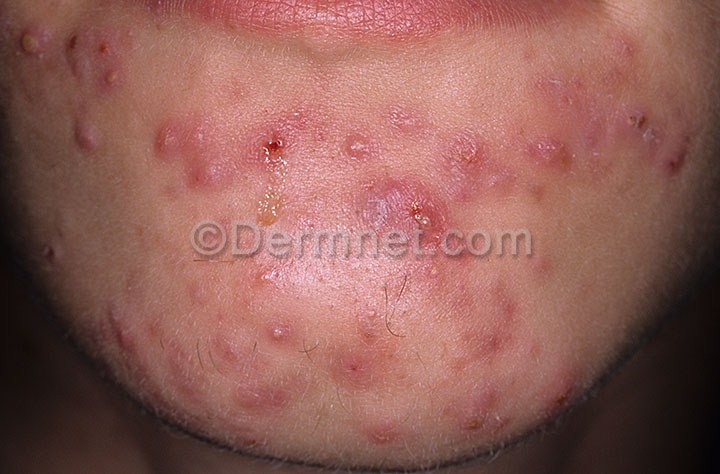
Disease: Acne and Rosacea Photos